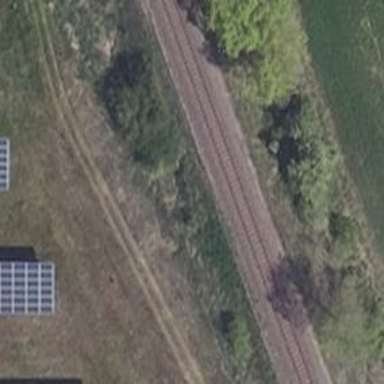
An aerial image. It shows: Railway signal.